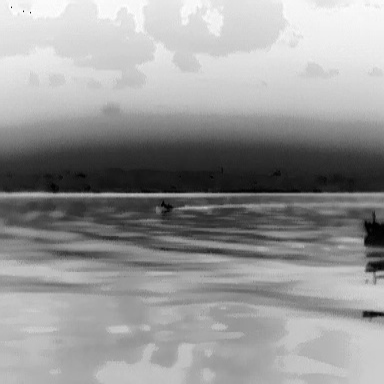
There is a warship in the infrared image.